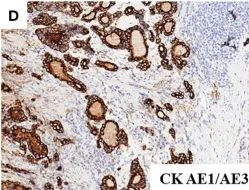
(C): INSM1 immunohitochemistry shows strong positivity.
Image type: pathology (immunostaining)